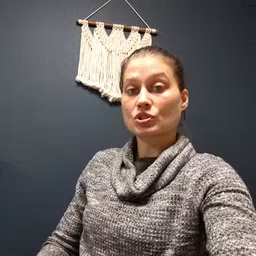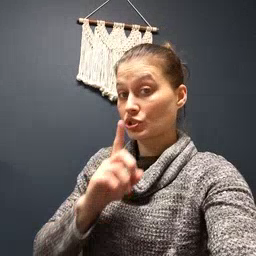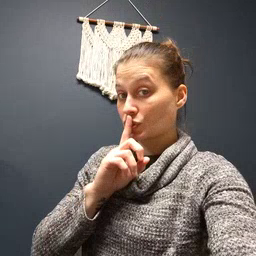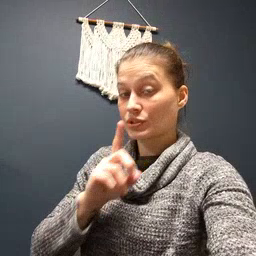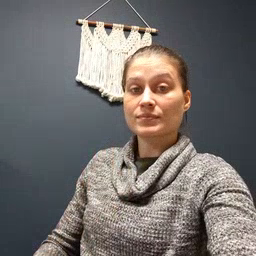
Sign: shhh